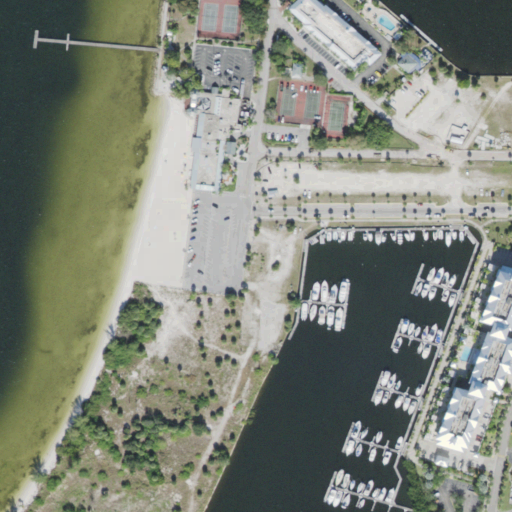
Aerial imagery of beach in Florida named Bahia Beach containing open water, medium intensity development, high intensity development, low intensity development, herbaceous wetlands, open development, barren land, woody wetlands, and shrub